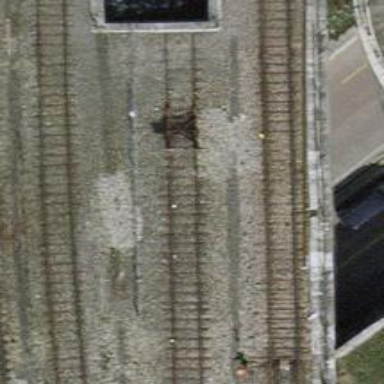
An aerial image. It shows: Siding railway track with one rail.